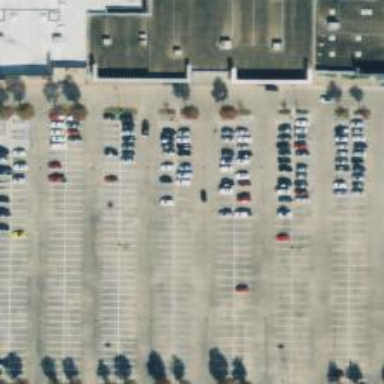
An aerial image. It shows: Parking space is available.